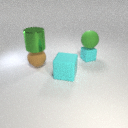
large cyan rubber cube to the right of large brown rubber sphere